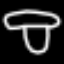
Label: mushroom